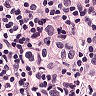
Metastatic tissue present: yes